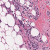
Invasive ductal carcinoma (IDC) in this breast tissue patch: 1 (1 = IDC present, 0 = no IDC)